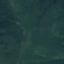
Land use / land cover: Pasture